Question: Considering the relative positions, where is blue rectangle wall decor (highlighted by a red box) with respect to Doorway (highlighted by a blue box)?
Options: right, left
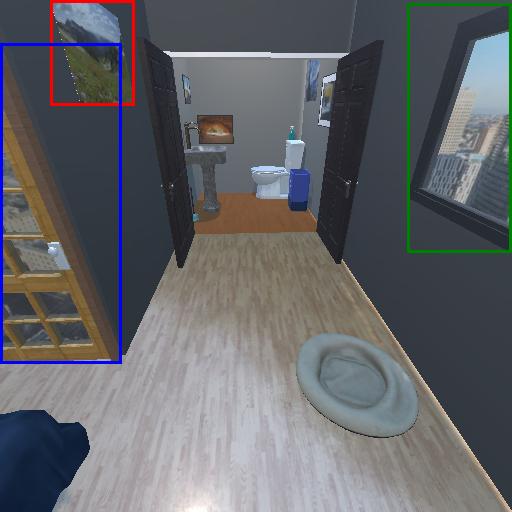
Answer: right